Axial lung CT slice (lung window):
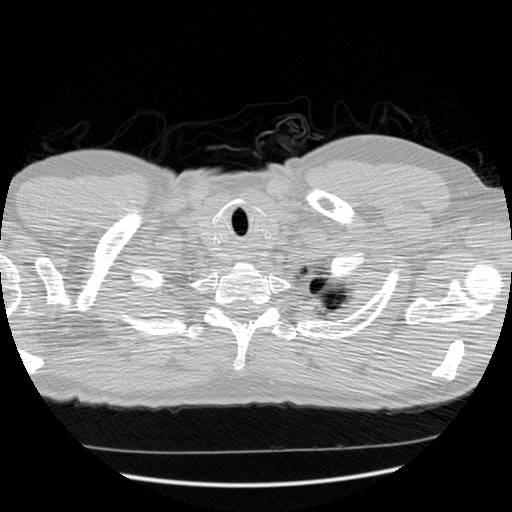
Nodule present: no